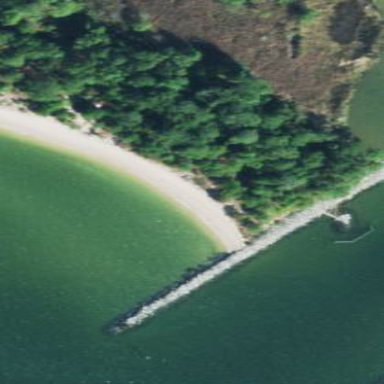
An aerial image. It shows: Breakwater made of rocks.